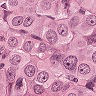
Metastatic tissue present: yes